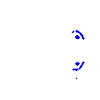
Particle: kaon